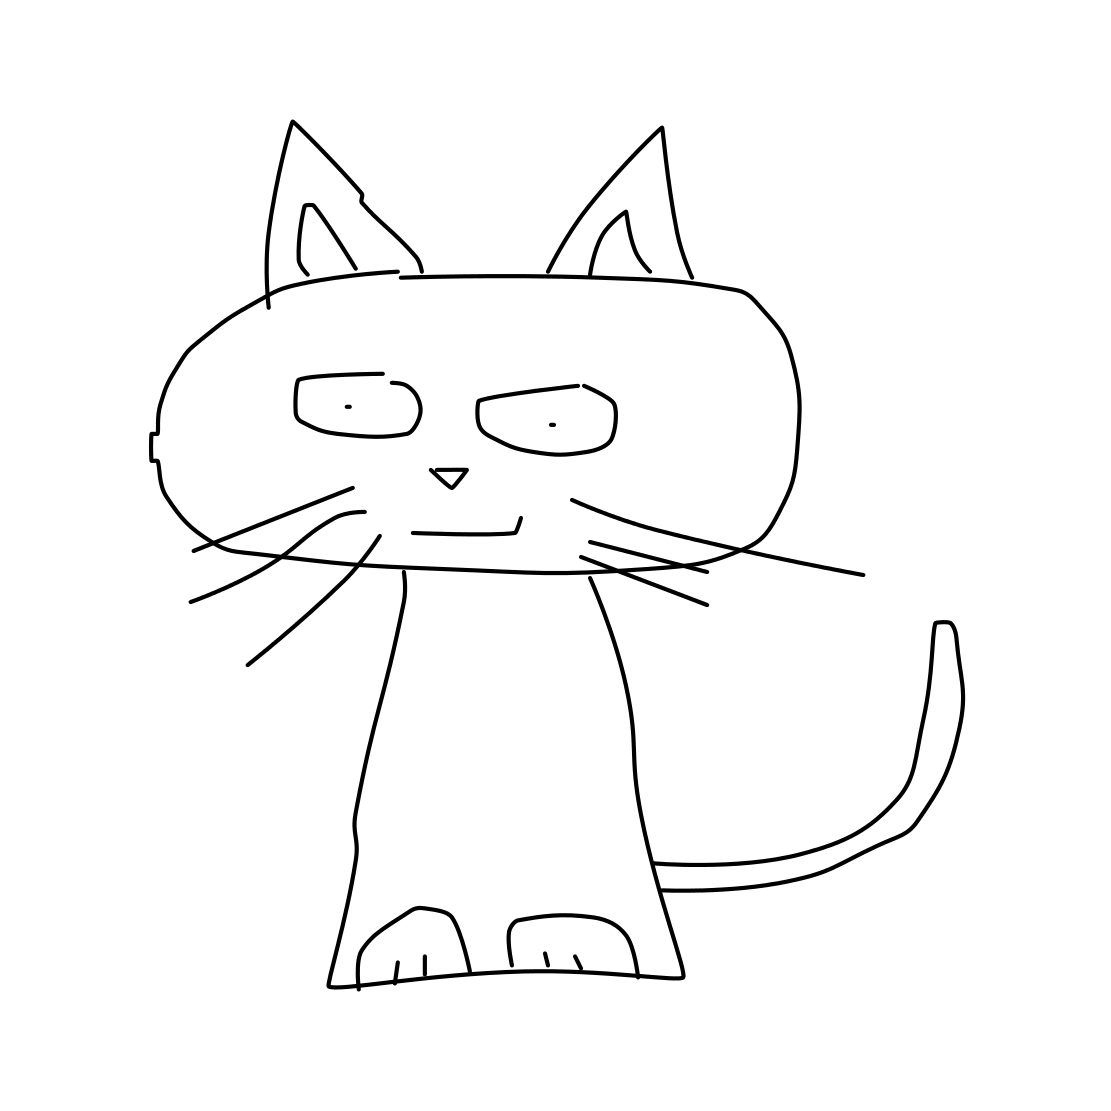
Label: cat